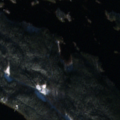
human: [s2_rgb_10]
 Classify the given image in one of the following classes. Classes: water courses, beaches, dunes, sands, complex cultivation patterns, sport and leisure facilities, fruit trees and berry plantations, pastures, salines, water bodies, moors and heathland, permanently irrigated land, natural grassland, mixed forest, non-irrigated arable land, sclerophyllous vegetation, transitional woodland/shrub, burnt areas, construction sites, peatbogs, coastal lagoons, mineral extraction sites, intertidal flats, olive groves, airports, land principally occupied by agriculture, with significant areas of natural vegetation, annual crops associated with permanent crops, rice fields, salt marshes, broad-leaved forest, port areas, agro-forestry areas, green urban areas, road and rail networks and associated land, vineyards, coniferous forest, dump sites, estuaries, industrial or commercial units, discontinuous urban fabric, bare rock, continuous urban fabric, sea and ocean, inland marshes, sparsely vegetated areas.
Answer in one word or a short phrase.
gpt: coniferous forest, mixed forest, water bodies